Field crop: maize
Growth stage: 2
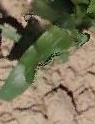
Species: maize